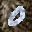
Label: 0